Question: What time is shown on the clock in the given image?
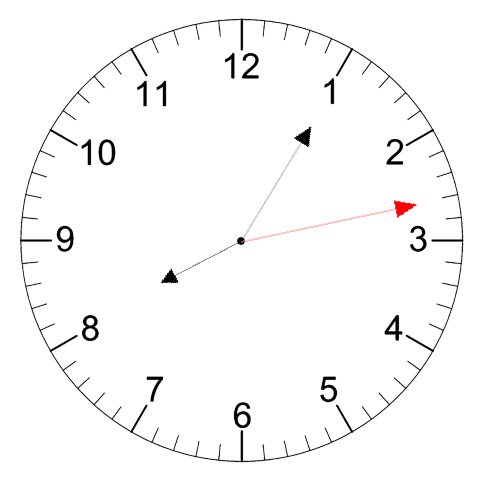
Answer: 08:05:13